Question: In my SQL Server Management Studio, one of the tables (ACTION_LOCATION_MAP) I created has the following design:

And in one of my functions I am making a call to a stored procedure to retrieve all records that have the matching 'ActionId' that I'm passing to the function.
Stored Procedure:
'''
CREATE PROCEDURE [dbo].[GetMapCoordinates]
@ActionId NVARCHAR(20)
AS
SET NOCOUNT ON;
BEGIN
SELECT * FROM ACTION_LOCATION_MAP
WHERE ActionId = @ActionId
END
'''
Function (C#):
'''
public IEumerable<MapCoordinate> GetActionMapCoordinates(string id)
{
/* Here a call is made to the stored procedure and the matching records are
returned. Truncating other parts of the code for brevity. */
....
cm.Parameters.Add(new SqlParameter("@ActionId", SqlDbType.NVarChar, 20) { Value = id });
SqlDataReader dr = cm.ExecuteReader();
while (dr.Read())
{
var coordinate = new MapCoordinate
{
Map_Location_Id = int.Parse(dr["MapLocationId"].ToString()),
Action_Id = dr["ActionId"].ToString(),
Location_Title = dr["LocationTitle"].ToString(),
Location_Latitude = decimal.Parse(dr["Latitude"].ToString()),
Location_Longitude = decimal.Parse(dr["Longitude"].ToString()),
Shape_Group_Id = int.Parse(dr["ShapeGroupId"].ToString()),
Shape_Group_Order = int.Parse(dr["ShapeGroupOrder"].ToString())
};
coordinates.Add(coordinate);
}
// rest of the code truncated
}
'''
When the function is called, I get the following error:
'''
Input string was not in a correct format. System.FormatException
at System.Number.StringToNumber(String str, NumberStyles options, NumberBuffer& number, NumberFormatInfo info, Boolean parseDecimal)
at System.Number.ParseInt32(String s, NumberStyles style, NumberFormatInfo info)
at (/* namespace intentionally hidden */).GetActionMapCoordinates(String id)
at (/* namespace intentionally hidden */).LocationController.MapCoordinatesById(String id)
at lambda_method(Closure , Object , Object[] )
at System.Web.Http.Controllers.ReflectedHttpActionDescriptor.ActionExecutor.<>c__DisplayClass13.<GetExecutor>b__c(Object instance, Object[] methodParameters)
at System.Web.Http.Controllers.ReflectedHttpActionDescriptor.ActionExecutor.Execute(Object instance, Object[] arguments)
at System.Threading.Tasks.TaskHelpers.RunSynchronously<URL>"}
'''
My hunch is that the decimal values might not have been converted properly, but being a novice (at best) at SQL, I've been wrestling with this one for hours now. Any advice will be much appreciated.
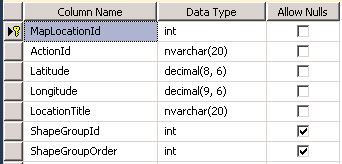
Answer: I think the problem is that you have a null value in one of the last two columns. In that case, 'dr["Column"].ToString()' will return a string that cannot be parsed.
Note that the stack trace mentions System.Number.ParseInt32, which points to your last two columns.
To solve the problem, you need to decide what to do when the db column is null. If the Shape_Group_Id and Shape_Group_Order properties are nullable, there's not much to decide, of course, but if they are not, you may need to redesign a bit.